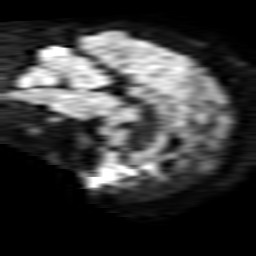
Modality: TRACE
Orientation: sagittal
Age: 66
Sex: female
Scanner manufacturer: philips
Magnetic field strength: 1.5 T
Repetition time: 4.801 s
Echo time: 0.07764 s